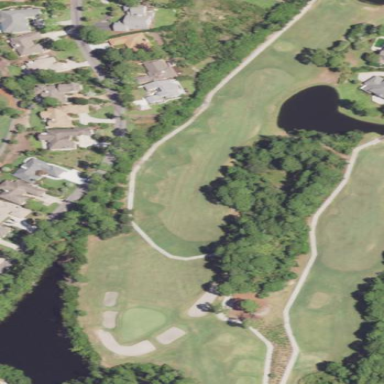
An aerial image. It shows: Golf fairway surrounded by grass.